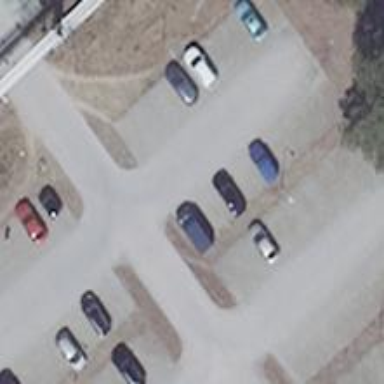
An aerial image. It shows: Road serving as parking aisle.